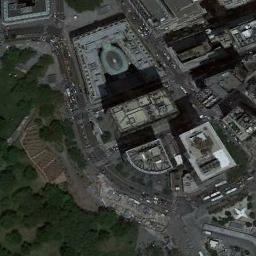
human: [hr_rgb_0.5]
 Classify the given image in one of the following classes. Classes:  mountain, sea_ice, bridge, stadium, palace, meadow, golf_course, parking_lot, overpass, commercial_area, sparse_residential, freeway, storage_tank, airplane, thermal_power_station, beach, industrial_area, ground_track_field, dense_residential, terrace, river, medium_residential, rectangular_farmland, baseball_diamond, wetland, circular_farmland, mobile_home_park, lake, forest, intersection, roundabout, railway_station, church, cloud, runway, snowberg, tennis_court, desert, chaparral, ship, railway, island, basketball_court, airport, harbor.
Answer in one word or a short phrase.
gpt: commercial_area